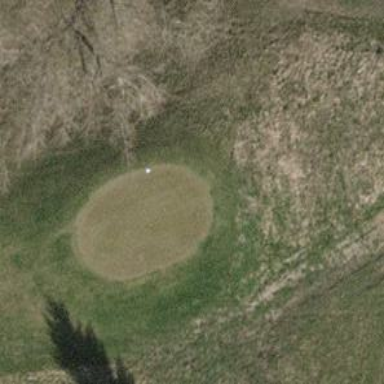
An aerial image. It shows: Golf tee on grassy land.